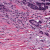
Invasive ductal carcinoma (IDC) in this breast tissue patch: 1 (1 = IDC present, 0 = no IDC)